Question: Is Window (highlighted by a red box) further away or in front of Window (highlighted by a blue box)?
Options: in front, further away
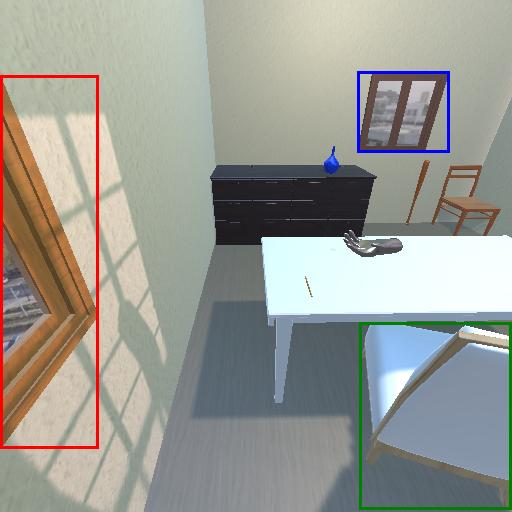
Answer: in front